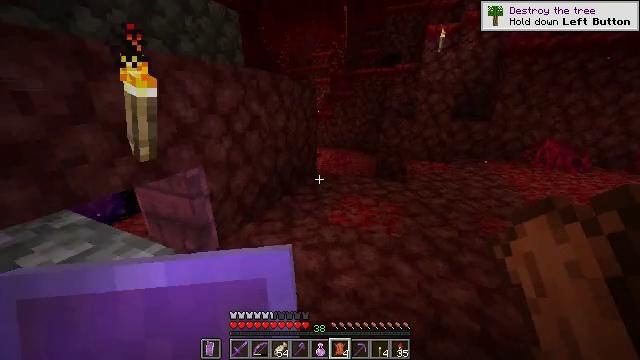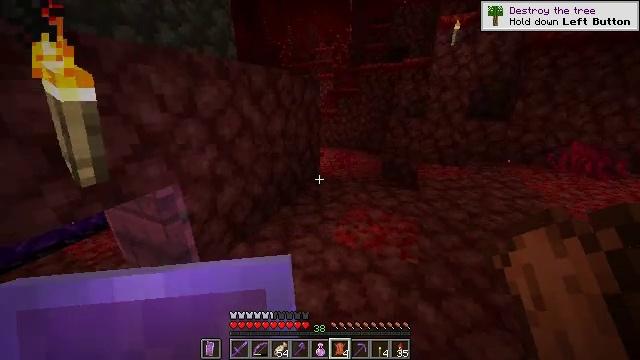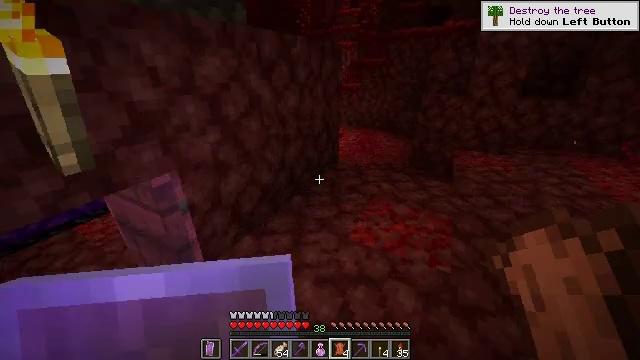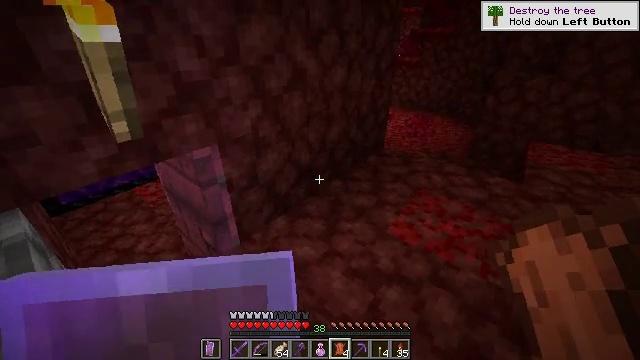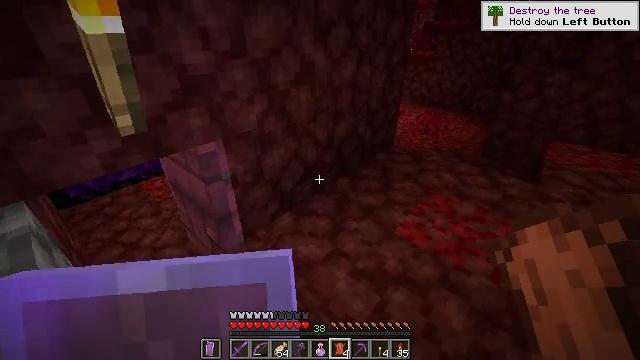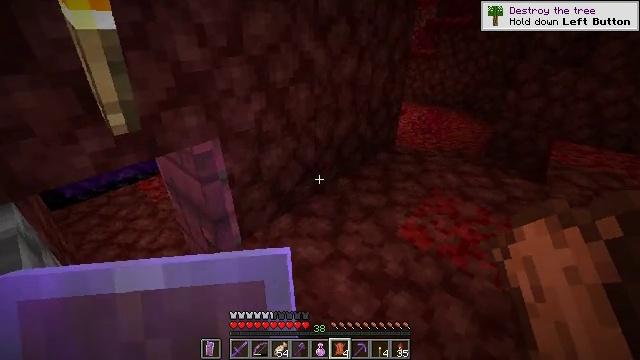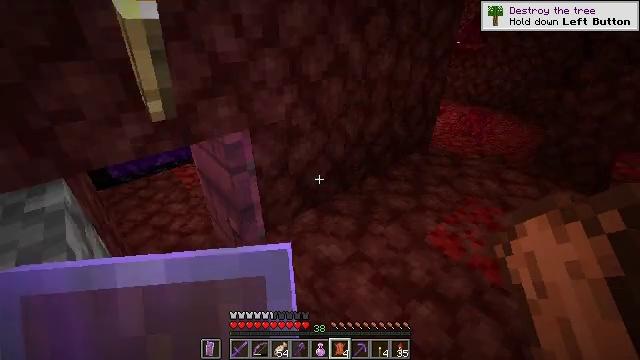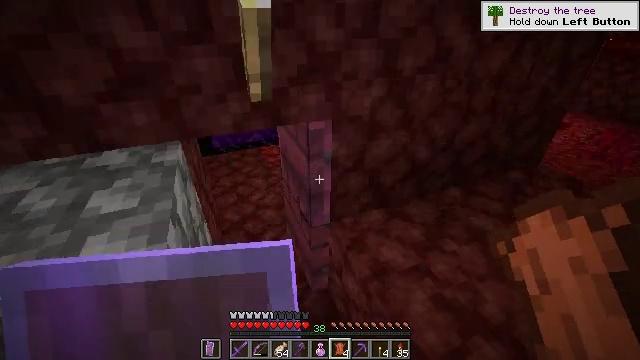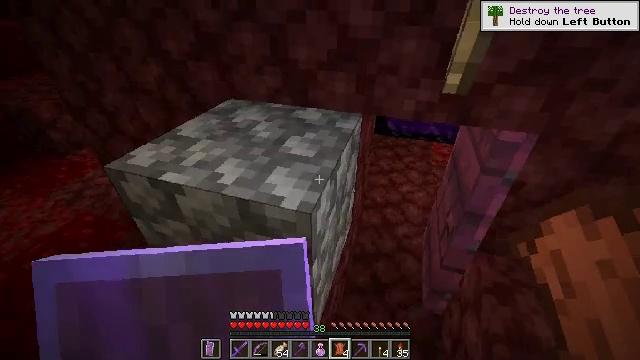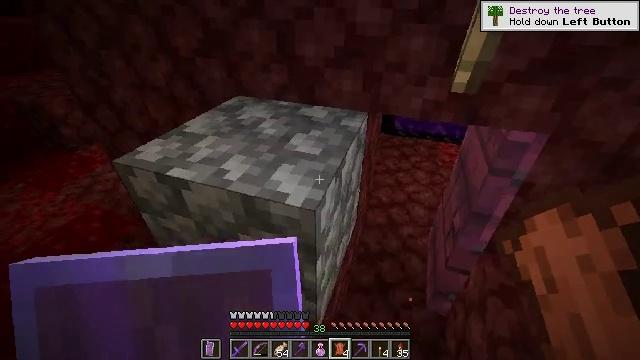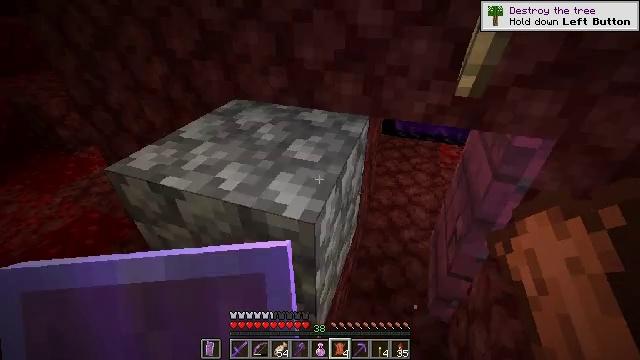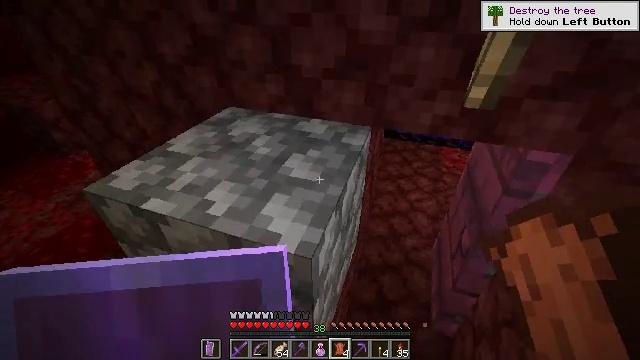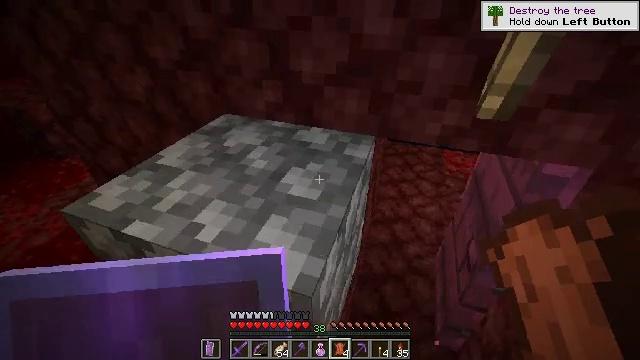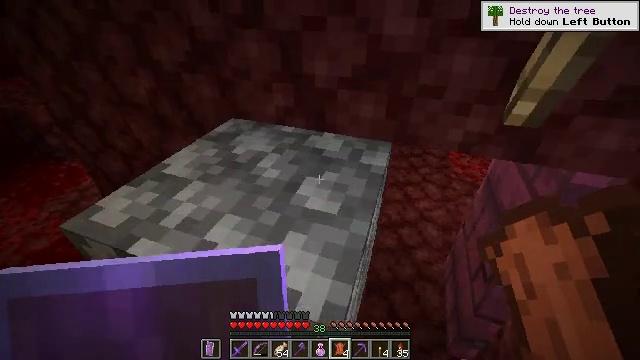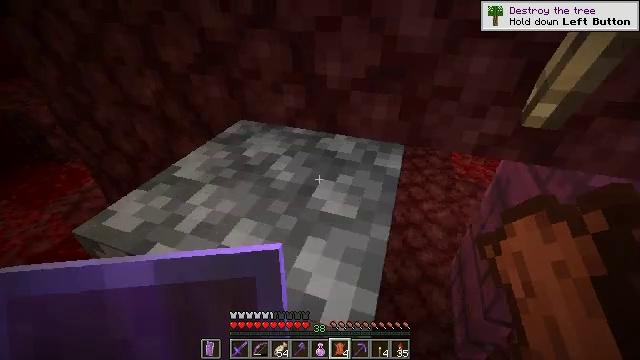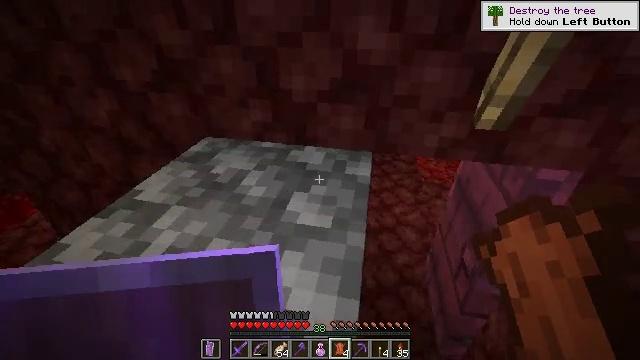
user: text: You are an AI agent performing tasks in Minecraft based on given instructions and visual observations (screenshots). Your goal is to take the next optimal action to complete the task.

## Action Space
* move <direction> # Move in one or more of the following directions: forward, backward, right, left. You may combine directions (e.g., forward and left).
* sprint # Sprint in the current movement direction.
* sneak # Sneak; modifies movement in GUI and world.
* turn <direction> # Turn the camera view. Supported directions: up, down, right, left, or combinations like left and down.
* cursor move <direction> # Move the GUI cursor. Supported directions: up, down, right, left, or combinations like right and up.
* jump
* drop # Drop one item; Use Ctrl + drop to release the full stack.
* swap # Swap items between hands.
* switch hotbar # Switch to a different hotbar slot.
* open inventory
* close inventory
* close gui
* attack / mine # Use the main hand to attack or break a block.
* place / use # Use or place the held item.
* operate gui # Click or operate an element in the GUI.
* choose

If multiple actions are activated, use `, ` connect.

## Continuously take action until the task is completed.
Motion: motion action
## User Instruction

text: craft item air
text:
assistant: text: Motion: no_op
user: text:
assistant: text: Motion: turn left and down
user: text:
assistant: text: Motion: turn left and down
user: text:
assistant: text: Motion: turn left
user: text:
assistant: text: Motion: no_op
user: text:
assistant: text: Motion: turn left
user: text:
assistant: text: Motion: turn left and down
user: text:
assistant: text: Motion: turn left and down
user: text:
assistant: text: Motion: turn left
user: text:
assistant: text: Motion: move forward
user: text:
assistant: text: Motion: move forward
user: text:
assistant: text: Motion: move forward
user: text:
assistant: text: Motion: move forward
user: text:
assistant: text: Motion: move forward
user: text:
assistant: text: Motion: move forward, turn right and up
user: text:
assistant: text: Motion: move forward, turn right and up
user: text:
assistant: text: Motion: move forward and move right, turn right and up
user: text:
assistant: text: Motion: move forward and move right
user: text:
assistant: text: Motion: move forward and move right
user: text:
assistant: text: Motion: move forward and move right
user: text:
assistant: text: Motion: move forward and move right
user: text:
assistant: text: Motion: move forward and move right
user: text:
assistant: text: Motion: move forward and move right
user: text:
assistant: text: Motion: move forward and move right
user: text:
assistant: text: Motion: move forward
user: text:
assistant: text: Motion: move forward, turn left
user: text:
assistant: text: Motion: move forward
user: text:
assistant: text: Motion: move forward and move left
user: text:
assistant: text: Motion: move forward and move left
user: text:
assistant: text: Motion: move forward and move left